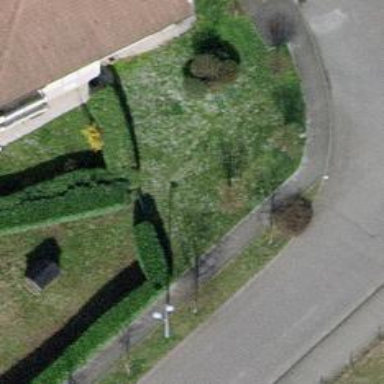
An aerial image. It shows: Hedge with evergreen leaves.